Question: How can I select [FlowId] with bigger [CreateDate] for each [DetailId]
for example detail data

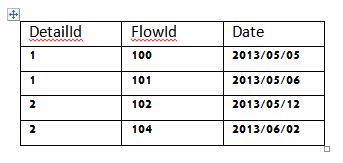
Answer: Try this
'''
select * from t a
where dt = (select max(dt)
from T b where a.detailid = b.detailid)
order by 1
'''
<URL>